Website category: book
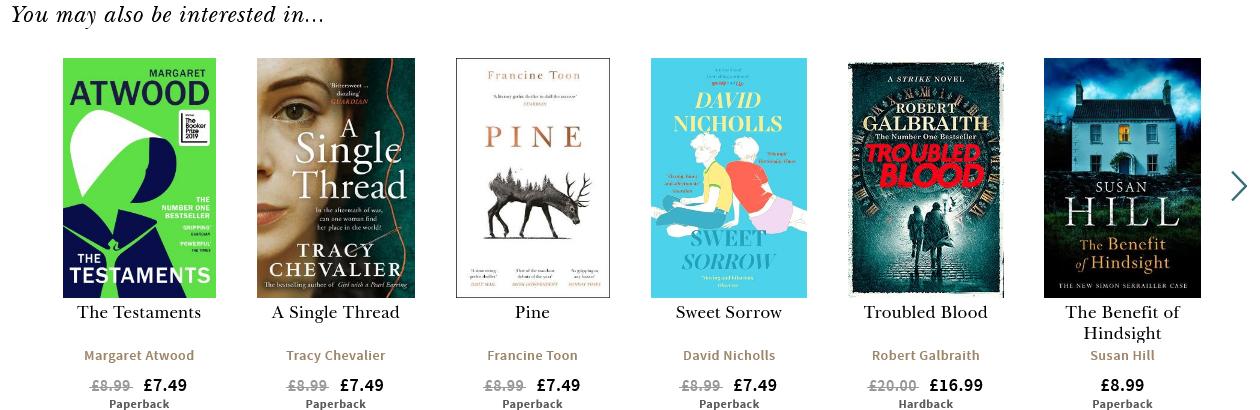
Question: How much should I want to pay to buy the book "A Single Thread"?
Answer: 7.49

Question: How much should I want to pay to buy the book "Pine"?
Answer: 7.49

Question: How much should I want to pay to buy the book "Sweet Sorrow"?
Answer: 7.49

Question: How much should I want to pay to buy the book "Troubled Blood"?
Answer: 16.99

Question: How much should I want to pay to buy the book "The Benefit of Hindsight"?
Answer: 8.99

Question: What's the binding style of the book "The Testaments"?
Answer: Paperback

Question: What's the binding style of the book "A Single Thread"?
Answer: Paperback

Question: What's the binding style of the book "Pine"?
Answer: Paperback

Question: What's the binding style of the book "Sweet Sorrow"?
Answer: Paperback

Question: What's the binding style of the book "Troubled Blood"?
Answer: Hardback

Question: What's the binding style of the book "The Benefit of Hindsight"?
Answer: Paperback

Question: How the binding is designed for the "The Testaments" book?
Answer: Paperback

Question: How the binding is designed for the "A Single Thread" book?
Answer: Paperback

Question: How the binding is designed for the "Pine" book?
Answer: Paperback

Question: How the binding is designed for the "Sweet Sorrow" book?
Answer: Paperback

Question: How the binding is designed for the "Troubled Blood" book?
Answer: Hardback

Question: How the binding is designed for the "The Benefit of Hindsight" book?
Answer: Paperback

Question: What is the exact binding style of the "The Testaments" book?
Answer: Paperback

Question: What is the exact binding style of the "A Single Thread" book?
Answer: Paperback

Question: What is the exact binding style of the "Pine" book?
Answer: Paperback

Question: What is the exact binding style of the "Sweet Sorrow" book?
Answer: Paperback

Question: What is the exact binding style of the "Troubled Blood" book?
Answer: Hardback

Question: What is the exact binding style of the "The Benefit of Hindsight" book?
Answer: Paperback

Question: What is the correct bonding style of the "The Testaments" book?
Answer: Paperback

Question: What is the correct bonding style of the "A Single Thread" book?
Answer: Paperback

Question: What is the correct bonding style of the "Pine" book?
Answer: Paperback

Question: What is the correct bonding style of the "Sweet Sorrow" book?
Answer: Paperback

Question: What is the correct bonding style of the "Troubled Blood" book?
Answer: Hardback

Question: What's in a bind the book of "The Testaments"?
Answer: Paperback

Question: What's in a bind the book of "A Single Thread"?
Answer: Paperback

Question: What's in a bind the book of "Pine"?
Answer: Paperback

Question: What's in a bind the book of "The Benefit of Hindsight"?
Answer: Paperback

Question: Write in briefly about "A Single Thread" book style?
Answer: Paperback

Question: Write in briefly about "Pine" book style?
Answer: Paperback

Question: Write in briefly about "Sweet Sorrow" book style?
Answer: Paperback

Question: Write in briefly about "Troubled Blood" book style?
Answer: Hardback

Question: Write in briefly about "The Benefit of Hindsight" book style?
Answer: Paperback

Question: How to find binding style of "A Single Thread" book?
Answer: Paperback

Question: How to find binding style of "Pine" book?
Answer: Paperback

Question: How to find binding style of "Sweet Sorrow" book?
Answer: Paperback

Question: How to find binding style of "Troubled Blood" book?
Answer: Hardback

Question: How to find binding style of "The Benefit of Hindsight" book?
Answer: Paperback